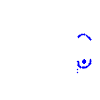
Particle: pion